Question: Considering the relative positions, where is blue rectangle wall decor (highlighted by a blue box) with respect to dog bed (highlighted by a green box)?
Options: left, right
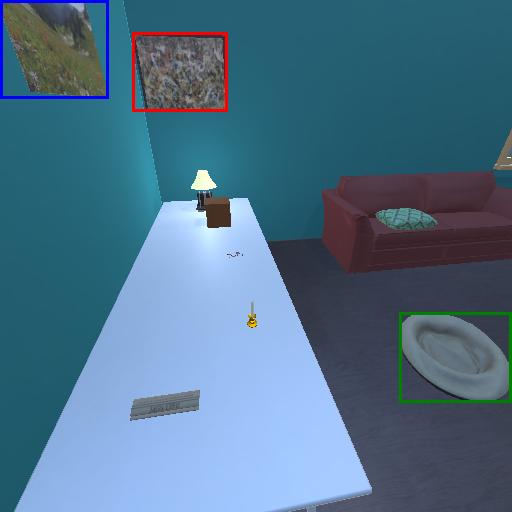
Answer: left